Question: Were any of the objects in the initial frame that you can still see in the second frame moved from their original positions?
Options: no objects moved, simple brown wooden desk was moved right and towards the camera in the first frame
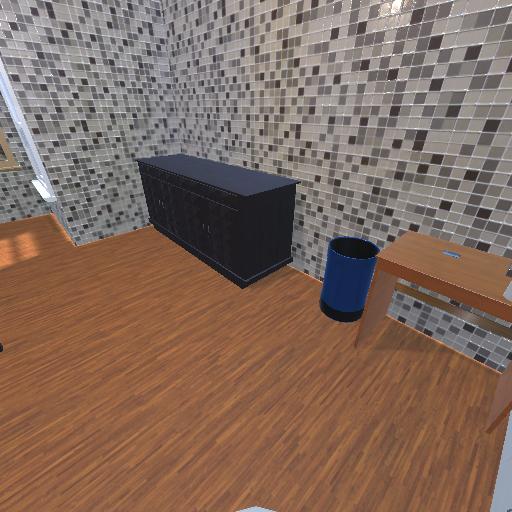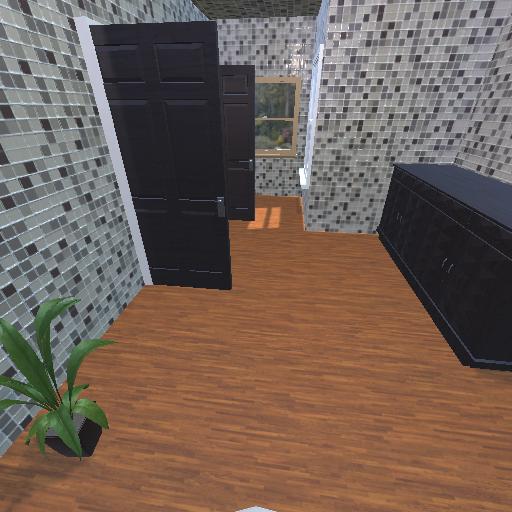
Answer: no objects moved